Question: I want to click tab bar to pop up a modal view not just view controller.
(Like Instagram's camera tab bar to pup up camera view)
However when I drag from navigation controller to another view controller

I always got a black view when I run the app if I choose present modally.
So now, I can only choose root view controller.
Sorry for my poor English !
Can anyone understand and help me ?
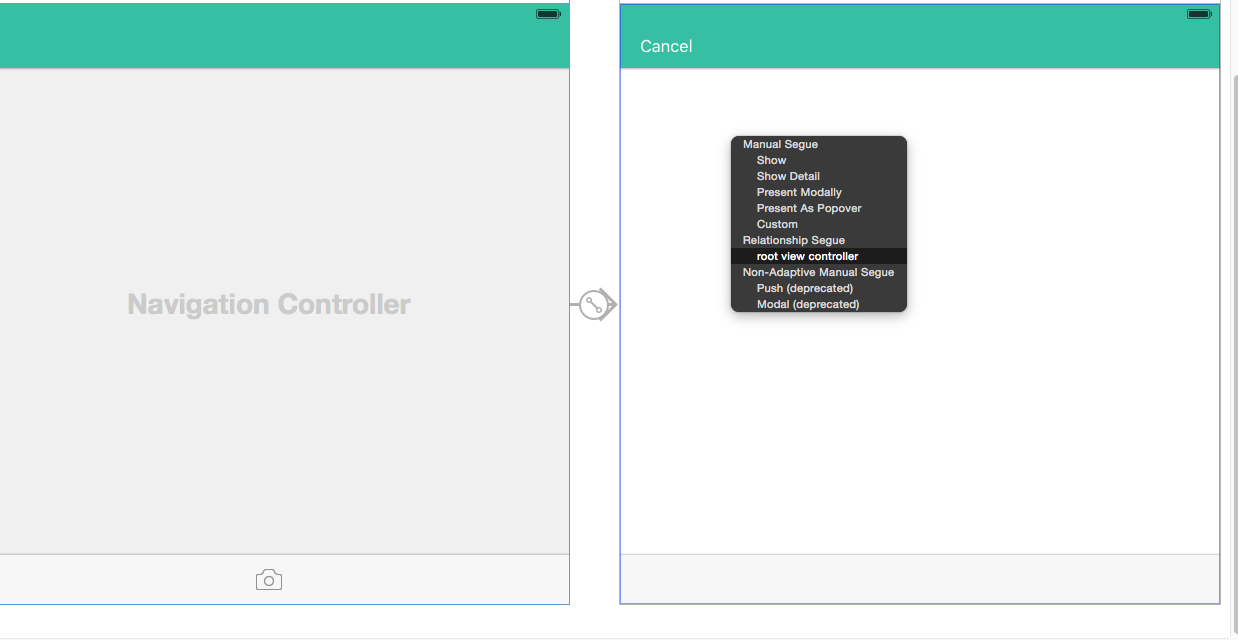
Answer: The easiest way is to subclass uitabbarcontroller and use its delegate:
'''
- (BOOL)tabBarController:(UITabBarController *)tabBarController shouldSelectViewController:(UIViewController *)viewController {
if ([viewController isKindOfClass:[SomeVC class]]) {
[self.navigationController presentViewController:vcToPresentModal animated:YES completion:NULL];
return NO;
}
return YES;
}
'''
The main idea is to catch selection of some vc(it could be just empty UIViewController, connected with item, where should be modal presentation), cancel it,and show a modal vc.